Question: I am using the following form to create a photo album, it submits the data to a processing script which then deals with the files and enters data into the database.
THIS IS THE SUBMIT FORM :
'''
<!DOCTYPE html PUBLIC "-//W3C//DTD XHTML 1.0 Transitional//EN" "http://www.w3.org/TR/xhtml1/DTD/xhtml1-transitional.dtd">
<html xmlns="http://www.w3.org/1999/xhtml">
<head>
<meta http-equiv="Content-Type" content="text/html; charset=utf-8" />
<title>Create New Album</title>
</head>
<body>
<p>Create New Album</p>
<form action="createnewalbumsubmit.php" method="post" enctype="multipart/form-data" name="form1" id="form1">
<input type="hidden" value="<?php echo substr(md5(time() * rand()),0,10); ?>" name="albumid" id="albumid" />
<input type="hidden" value="<?php echo date("Y-m-d"); ?>" name="datecreated" id="datecreated" />
<input type="hidden" value="yes" name="isalbum" id="isalbum" />
<p>
<label for="albumname">Album Name</label>
<input type="text" name="albumname" id="albumname" />
</p>
<p>
<label for="albumthumbnail">Album Thumbnail Image</label>
<input type="file" name="albumthumbnail" id="albumthumbnail" />
</p>
<p>
<input type="submit" name="submit" id="submit" value="Submit" />
</p>
</form>
</body>
</html>
'''
THIS IS THE DATA PROCESSING SCRIPT, IT IS USING THE VEROT UPLOAD CLASS FOR DEALING WITH THE UPLOADED FILE AND THEN MYSQLI TO ADD DETAILS TO THE DATABASE :
'''
<?php include("connect.php"); ?>
<?php
// Posted Data
if(isset($_POST['albumid'])){
$albumid = $_POST['albumid'];};
if(isset($_POST['datecreated'])){
$datecreated = $_POST['datecreated'];};
if(isset($_POST['isalbum'])){
$isalbum = $_POST['isalbum'];};
if(isset($_POST['albumname'])){
$albumname = $_POST['albumname'];};
//
require_once 'uploadclass/class.upload.php';
$file = new Upload($_FILES['albumthumbnail']);
if ($file->uploaded) {
// save uploaded image with a new name,
// resized to 100px wide
$albumthumbnail = substr(md5(time() * rand()),0,10);
$file->file_new_name_body = $albumthumbnail;
$file->image_resize = true;
$file->image_convert = 'jpg';
$file->image_x = 100;
$file->image_ratio_y = true;
$file->Process('albums/'.$albumid.'/thumbnail/');
$filename = $file->file_dst_name;
if ($file->processed) {
echo 'image renamed, resized x=100
and converted to jpg';
$file->Clean();
} else {
echo 'error : ' . $file->error;
}
}
mysqli_query($db,"INSERT INTO albums ('albumid','datecreated','isalbum','albumname','albumthumbnail') VALUES ('$albumid','$datecreated','$isalbum','$albumname','$filename')");
?>
'''
The problem I am having is that when I create a new record TWO records are being created in the database, one blank record with nothing at all in it and one valid record with all of the details of the added album in it.

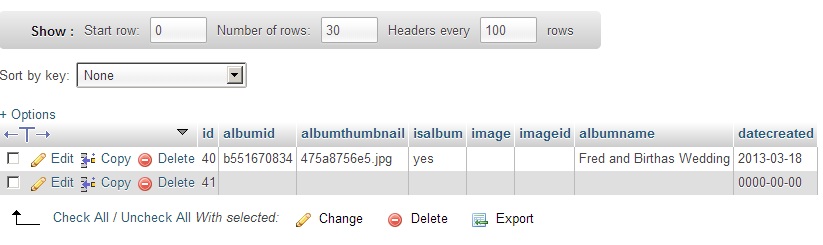
Answer: It's because you're not checking if the form is being posted. Each time you land on the page it will run:
'''
mysqli_query($db, "INSERT INTO albums ('albumid','datecreated','isalbum','albumname','albumthumbnail') VALUES ('$albumid','$datecreated','$isalbum','$albumname','$filename')");
'''
This is why you're getting a blank record. You need to surround your submit code with 'if (!empty($_POST)) { }' as such:
'''
<?php
include ("connect.php");
if (!empty($_POST)) {
// Posted Data
if (isset($_POST['albumid'])) {
$albumid = $_POST['albumid'];
};
if (isset($_POST['datecreated'])) {
$datecreated = $_POST['datecreated'];
};
if (isset($_POST['isalbum'])) {
$isalbum = $_POST['isalbum'];
};
if (isset($_POST['albumname'])) {
$albumname = $_POST['albumname'];
};
//
require_once 'uploadclass/class.upload.php';
$file = new Upload($_FILES['albumthumbnail']);
if ($file -> uploaded) {
// save uploaded image with a new name,
// resized to 100px wide
$albumthumbnail = substr(md5(time() * rand()), 0, 10);
$file -> file_new_name_body = $albumthumbnail;
$file -> image_resize = true;
$file -> image_convert = 'jpg';
$file -> image_x = 100;
$file -> image_ratio_y = true;
$file -> Process('albums/' . $albumid . '/thumbnail/');
$filename = $file -> file_dst_name;
if ($file -> processed) {
echo 'image renamed, resized x=100
and converted to jpg';
$file -> Clean();
} else {
echo 'error : ' . $file -> error;
}
}
mysqli_query($db, "INSERT INTO albums ('albumid','datecreated','isalbum','albumname','albumthumbnail') VALUES ('$albumid','$datecreated','$isalbum','$albumname','$filename')");
}
?>
'''